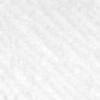
Label: no_change